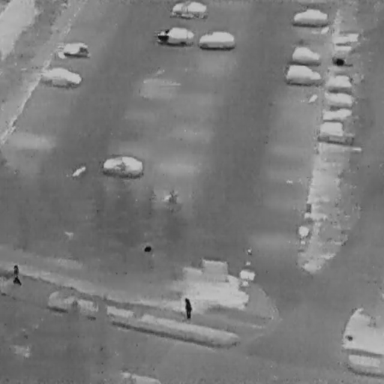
There are two People in the infrared image.